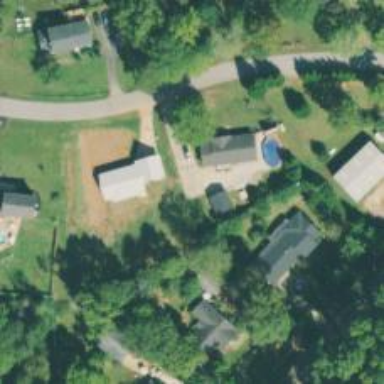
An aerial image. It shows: Driveway leading to service road.